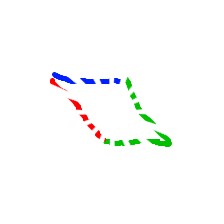
Shape: parallelogram